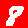
Digit: 8